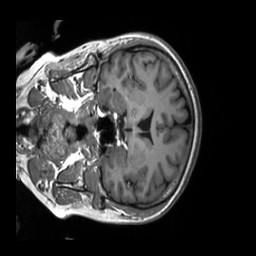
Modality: T1w
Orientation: coronal
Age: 56
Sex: female
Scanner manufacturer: siemens
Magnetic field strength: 3 T
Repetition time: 2.53 s
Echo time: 0.00219 s